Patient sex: M
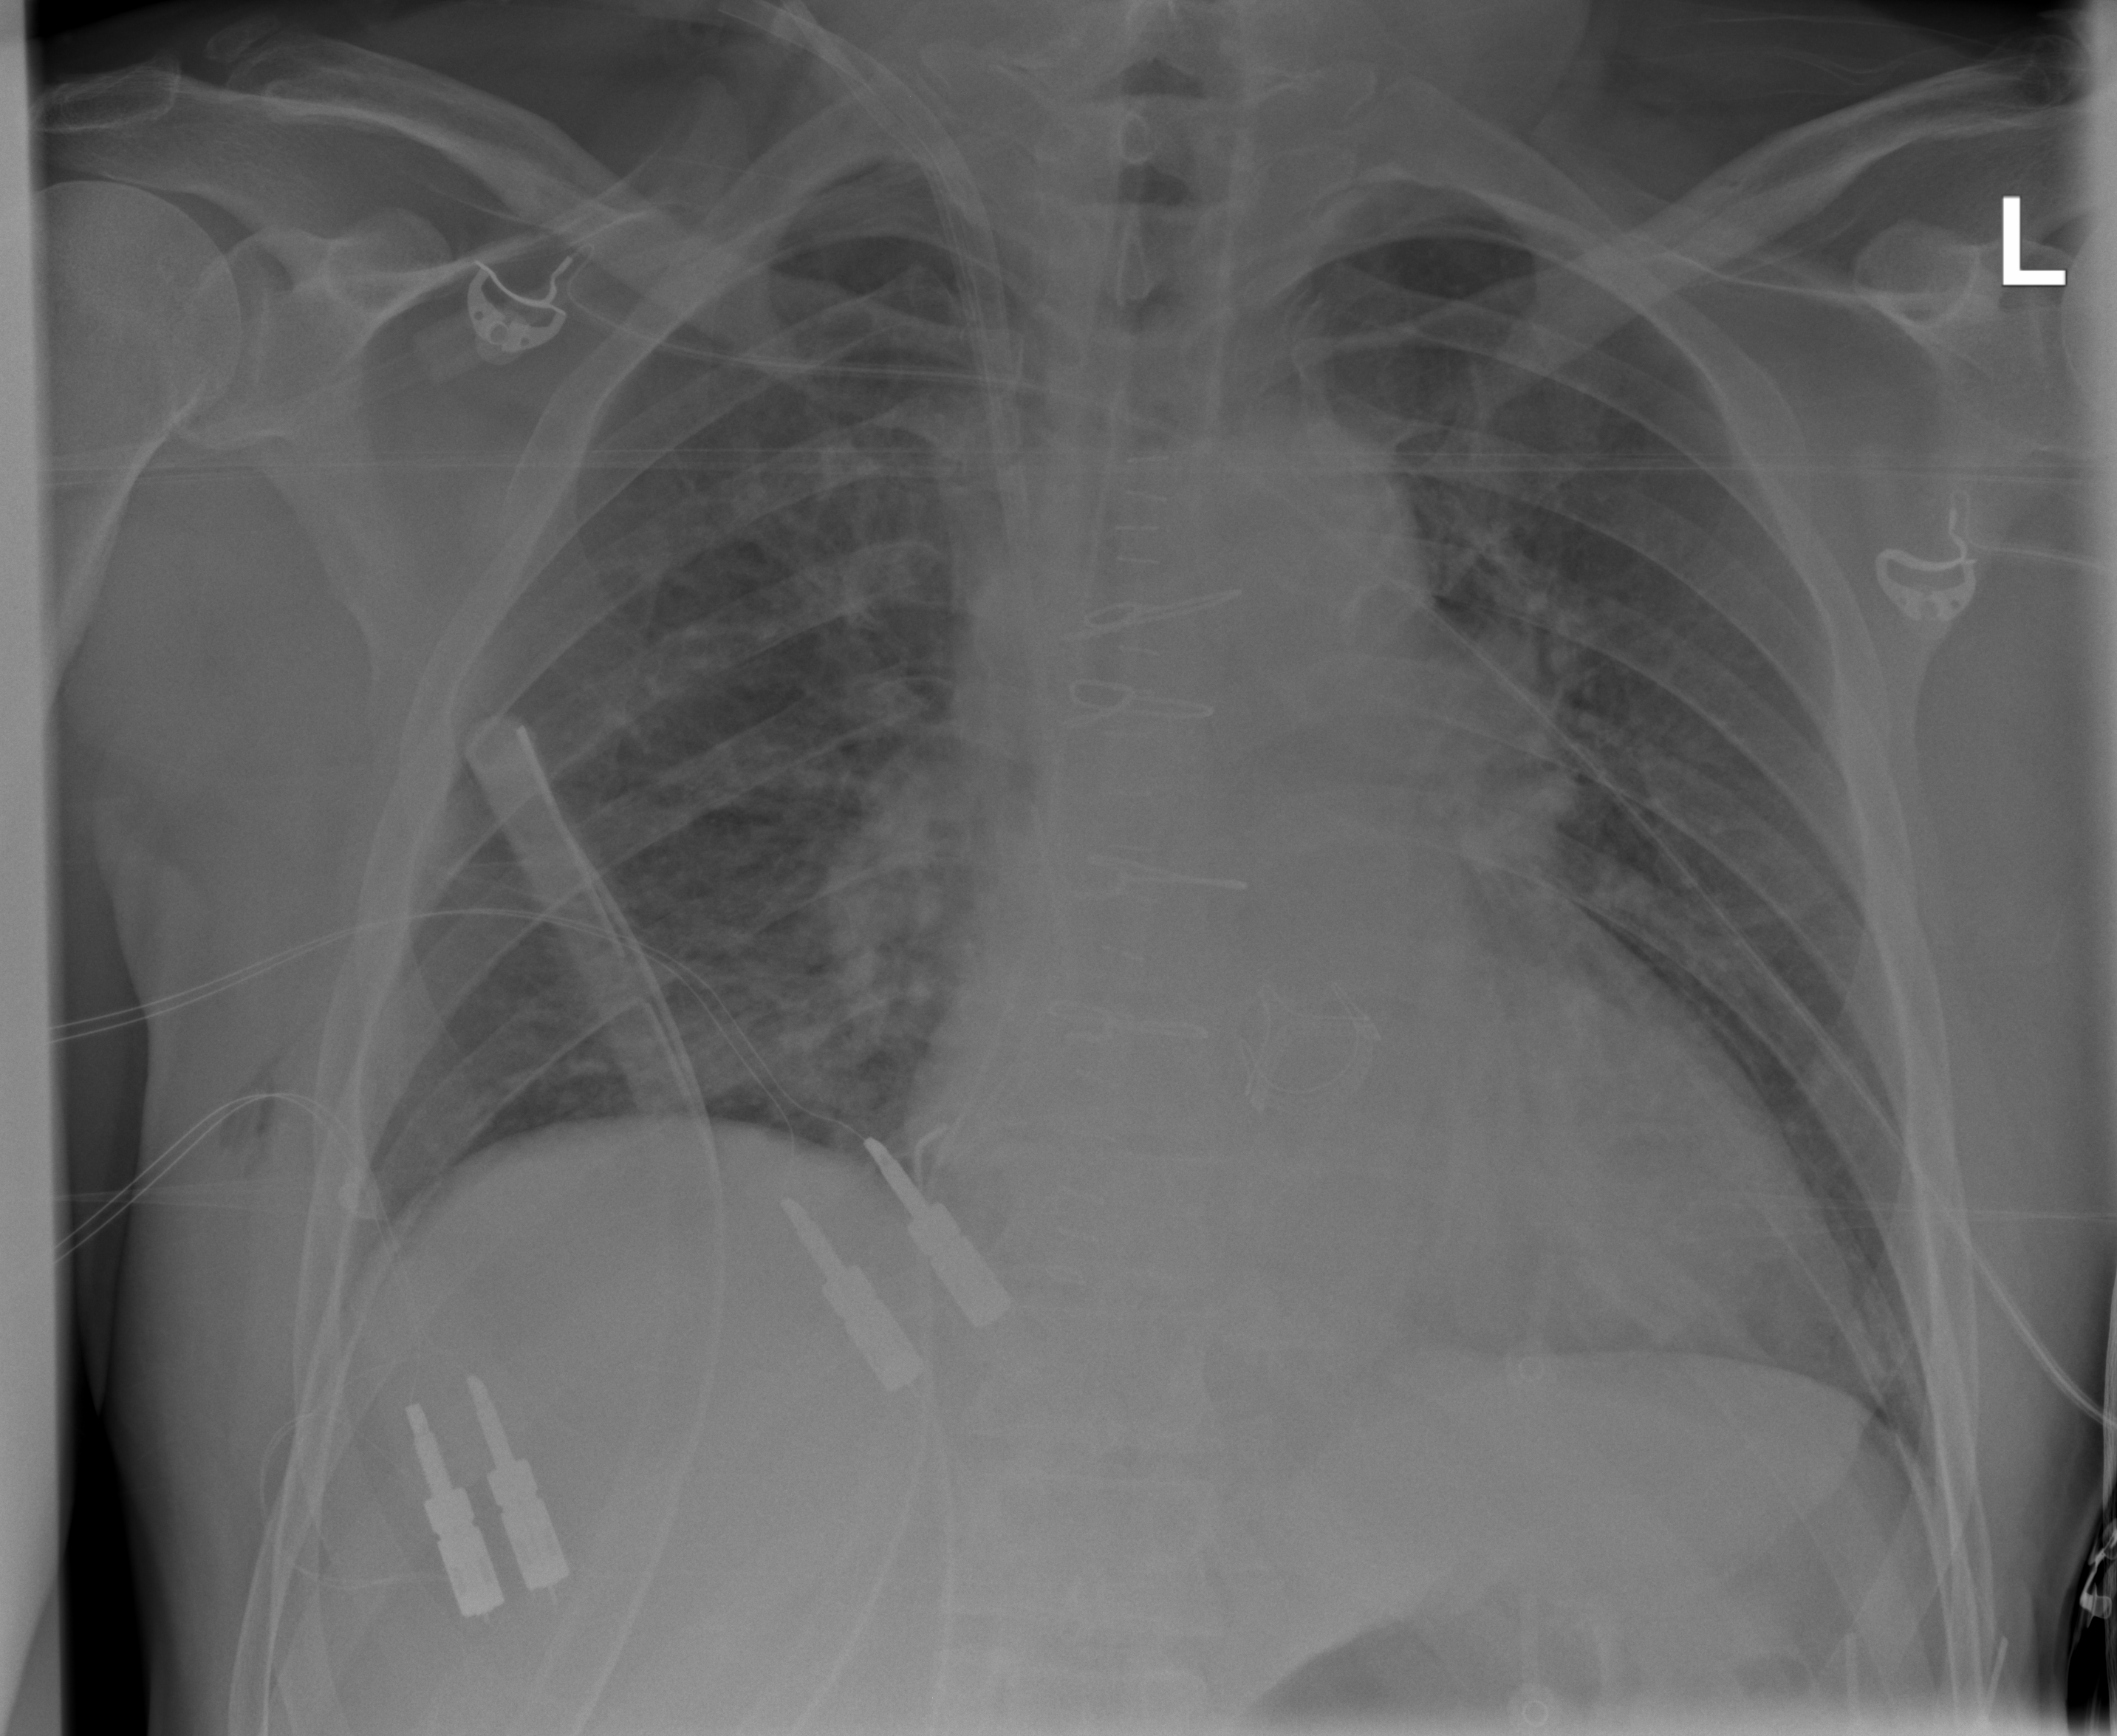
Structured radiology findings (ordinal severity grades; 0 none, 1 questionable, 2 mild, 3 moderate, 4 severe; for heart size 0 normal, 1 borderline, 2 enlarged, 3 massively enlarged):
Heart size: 1
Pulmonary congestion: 2
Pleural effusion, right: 0
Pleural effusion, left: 0
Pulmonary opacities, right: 0
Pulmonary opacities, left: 0
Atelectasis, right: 0
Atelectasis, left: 0